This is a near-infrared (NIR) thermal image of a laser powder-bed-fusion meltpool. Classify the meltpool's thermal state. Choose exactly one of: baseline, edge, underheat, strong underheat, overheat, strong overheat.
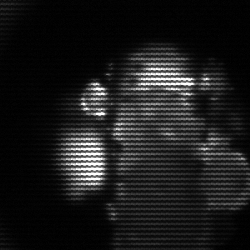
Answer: strong underheat